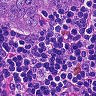
Metastatic tissue present: yes